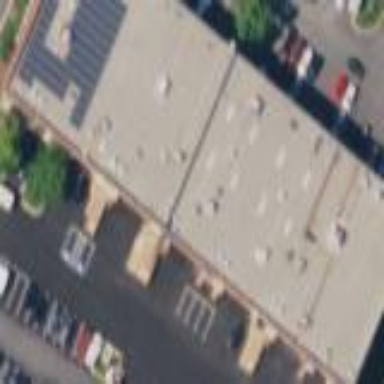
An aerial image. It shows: Commercial building.